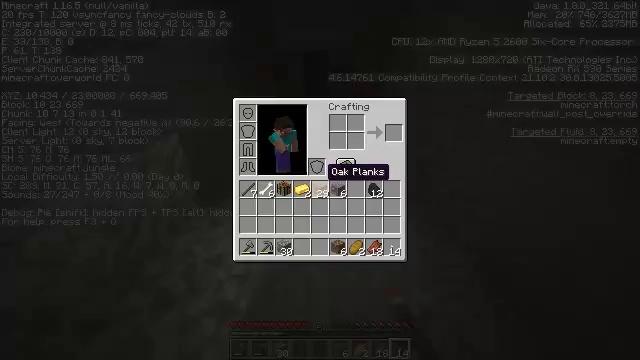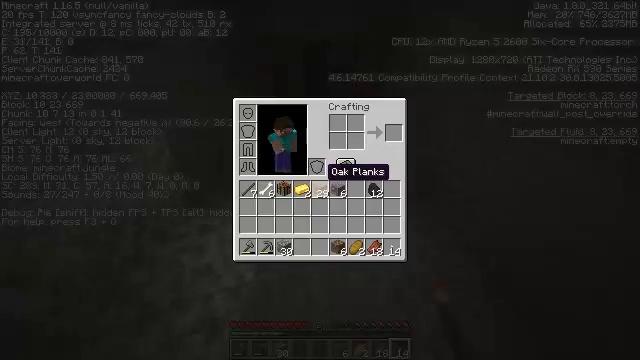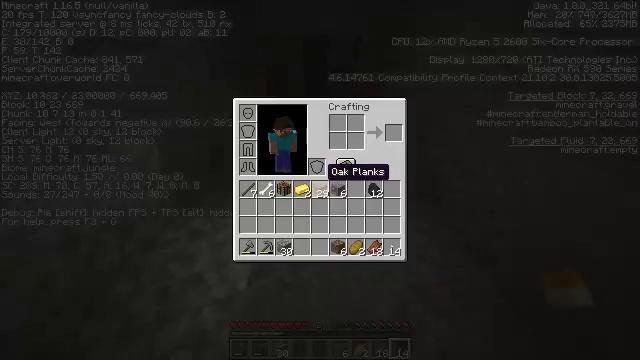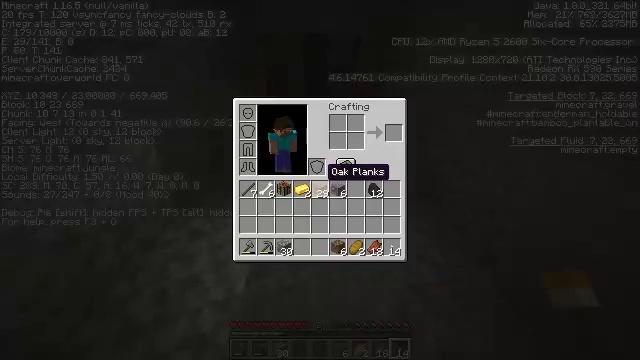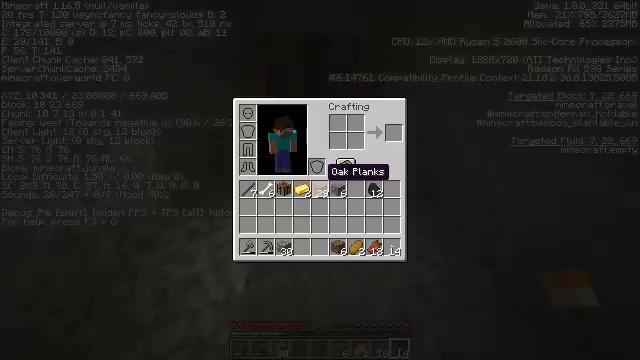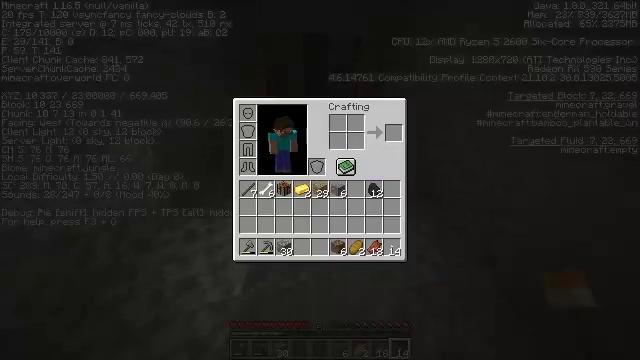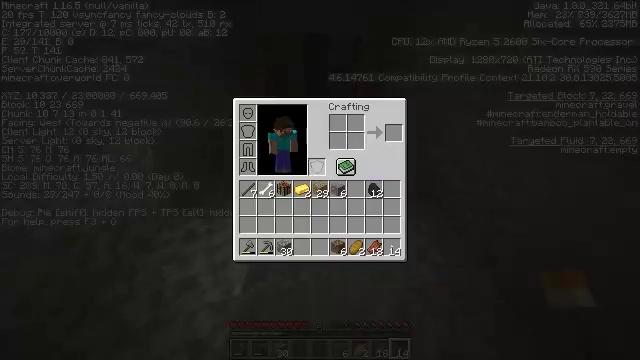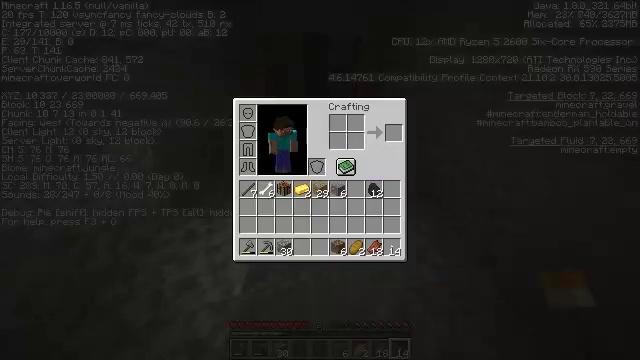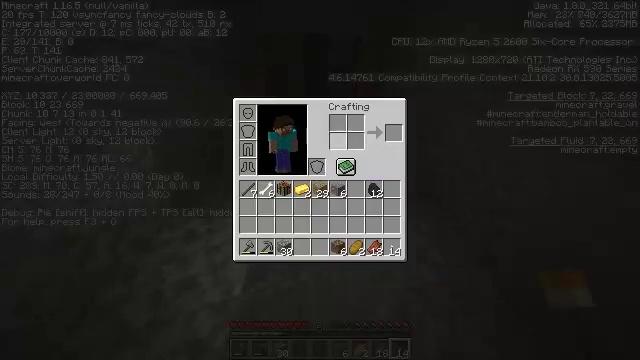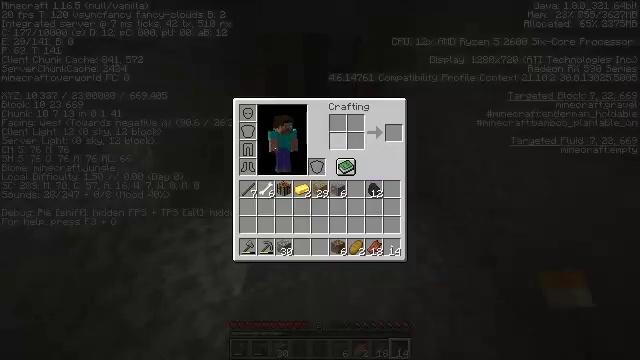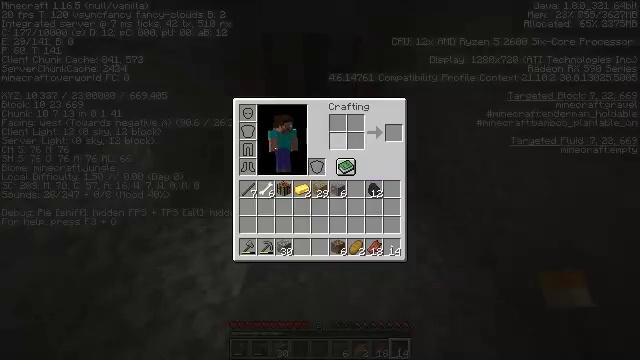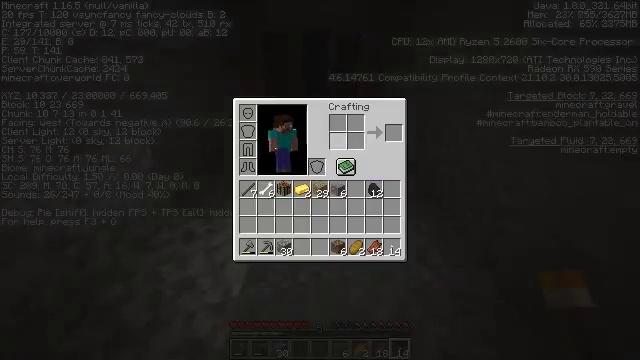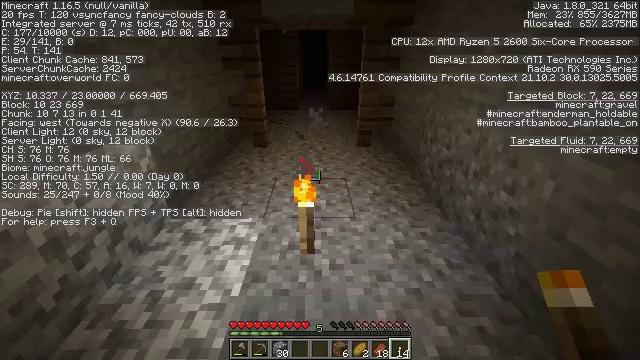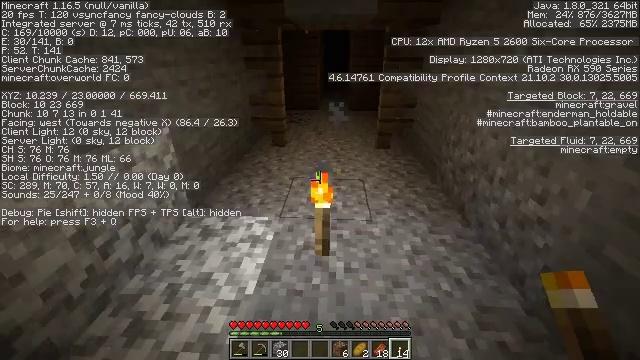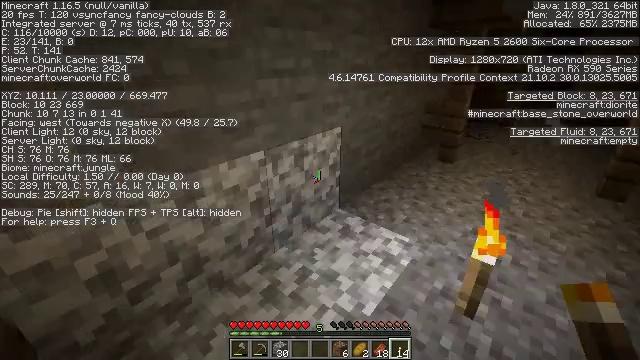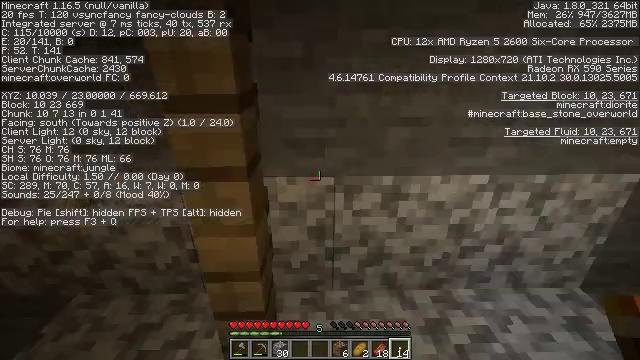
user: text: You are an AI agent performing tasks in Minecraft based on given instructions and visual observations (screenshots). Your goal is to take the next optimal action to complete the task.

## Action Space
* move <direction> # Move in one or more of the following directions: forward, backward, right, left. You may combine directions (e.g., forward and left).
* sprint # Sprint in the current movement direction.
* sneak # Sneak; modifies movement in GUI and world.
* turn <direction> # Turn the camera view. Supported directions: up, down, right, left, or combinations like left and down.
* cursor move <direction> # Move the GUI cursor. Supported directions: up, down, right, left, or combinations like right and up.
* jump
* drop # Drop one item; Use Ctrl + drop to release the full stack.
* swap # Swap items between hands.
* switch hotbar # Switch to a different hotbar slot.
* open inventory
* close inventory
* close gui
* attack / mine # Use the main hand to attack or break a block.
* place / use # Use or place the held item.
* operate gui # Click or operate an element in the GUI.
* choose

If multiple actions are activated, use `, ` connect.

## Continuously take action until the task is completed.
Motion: motion action
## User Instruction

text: Collect the spawner block.
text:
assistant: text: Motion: open gui
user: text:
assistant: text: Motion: no_op
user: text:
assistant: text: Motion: no_op
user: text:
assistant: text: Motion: no_op
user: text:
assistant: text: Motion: no_op
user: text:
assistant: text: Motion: no_op
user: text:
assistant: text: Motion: cursor move right and up
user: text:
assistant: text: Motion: cursor move right and up
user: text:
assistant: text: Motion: no_op
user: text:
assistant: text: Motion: no_op
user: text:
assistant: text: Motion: no_op
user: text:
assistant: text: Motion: no_op
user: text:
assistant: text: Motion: move forward, turn left, close gui
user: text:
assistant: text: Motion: move forward, turn left
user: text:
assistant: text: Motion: move forward, turn left and up
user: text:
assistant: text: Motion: move forward, turn left and up
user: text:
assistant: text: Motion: move forward, turn left and up
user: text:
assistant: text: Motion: move forward, turn left and up
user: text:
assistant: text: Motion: move forward, turn right, switch to hotbar 2
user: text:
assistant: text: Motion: move forward, switch to hotbar 2
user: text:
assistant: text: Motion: move forward, switch to hotbar 2
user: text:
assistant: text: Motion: move forward
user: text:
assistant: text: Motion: move forward
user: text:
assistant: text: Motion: move forward, turn left
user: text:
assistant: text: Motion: move forward, turn left and down
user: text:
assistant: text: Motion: move forward, turn down
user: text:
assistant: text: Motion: move forward, turn left
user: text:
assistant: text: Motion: move forward, turn left and down
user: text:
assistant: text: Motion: move forward, turn left
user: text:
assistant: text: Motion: move forward, turn left and down